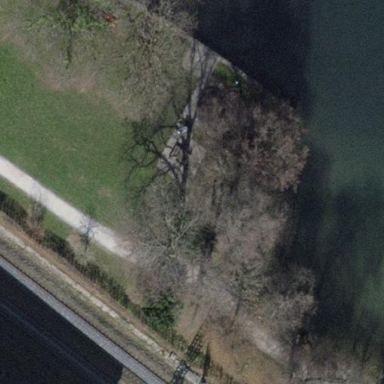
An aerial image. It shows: Park.